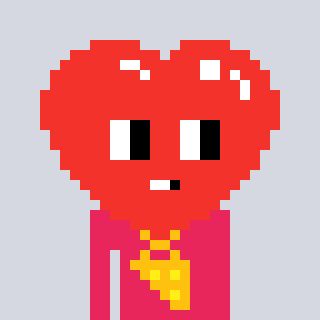
a pixel art character with square red glasses, a heart-shaped head and a redpinkish-colored body on a cool background